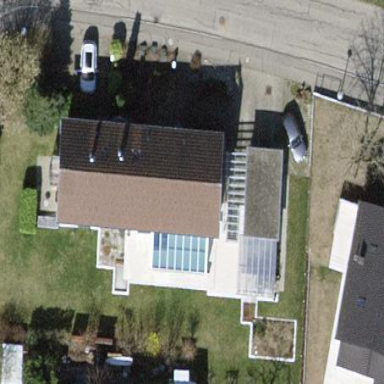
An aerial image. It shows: Semi-detached house with gabled roof.